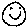
Label: smiley face